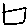
Label: square